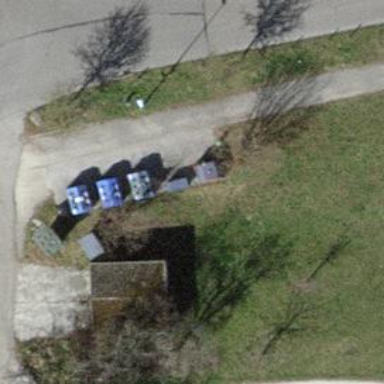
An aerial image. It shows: Recycling container for recycling.